Question: I am running PowerShell code to check a folder size. I just noticed that the result is different from what I see in Windows GUI of folder properties.
part of PowerShell code:
'''
@{label="Size" ; expression={(Get-childitem "c:\windows" -recurse | measure-object length -sum).sum}}
'''
Results are not the same....?

BTW, how to display the size in GB based on the code above?
Hint please!
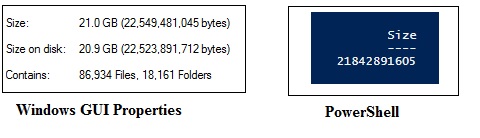
Answer: The reason you get different results is hidden files and folders. To account for these use switch on 'Get-childitem':
'''
@{label="Size" ; expression={(Get-childitem -force "c:\windows" -recurse | measure-object length -sum).sum}}
'''
To get your total into GBs just divide the result by '1Gb', ie:
'''
@{label="Size" ; expression={(Get-childitem -force "c:\windows" -recurse | measure-object length -sum).sum/1Gb}}
'''
Or to round it up to one decimal point:
'''
@{label="Size" ; expression={[math]::round(((Get-childitem -force "c:\windows" -recurse | measure-object length -sum).sum/1Gb),1)}}
'''